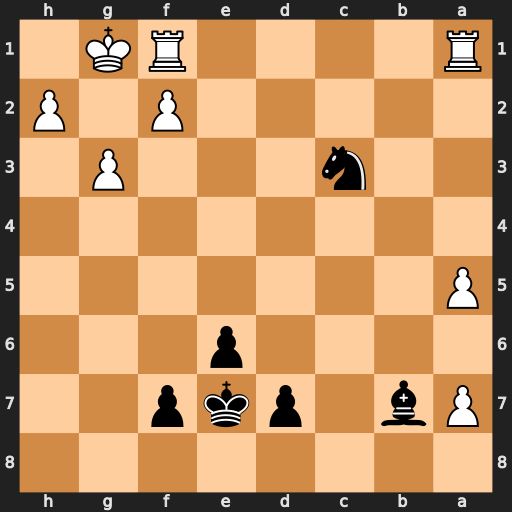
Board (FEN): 8/Pb1pkp2/4p3/P7/8/2n3P1/5P1P/R4RK1
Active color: b
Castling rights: -
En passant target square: -
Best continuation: Ne2#